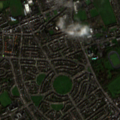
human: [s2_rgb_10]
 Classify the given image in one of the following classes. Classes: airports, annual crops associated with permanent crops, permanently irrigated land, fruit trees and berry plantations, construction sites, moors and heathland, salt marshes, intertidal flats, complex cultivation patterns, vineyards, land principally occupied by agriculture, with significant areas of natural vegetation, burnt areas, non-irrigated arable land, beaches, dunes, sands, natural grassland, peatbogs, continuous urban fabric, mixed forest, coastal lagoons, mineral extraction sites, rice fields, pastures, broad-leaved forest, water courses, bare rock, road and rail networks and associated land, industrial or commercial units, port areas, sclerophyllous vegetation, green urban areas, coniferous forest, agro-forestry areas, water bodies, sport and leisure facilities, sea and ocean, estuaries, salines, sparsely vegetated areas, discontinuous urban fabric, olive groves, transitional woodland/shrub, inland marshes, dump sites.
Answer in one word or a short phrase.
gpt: discontinuous urban fabric, green urban areas